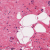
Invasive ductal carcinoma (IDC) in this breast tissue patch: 0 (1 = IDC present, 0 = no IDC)